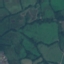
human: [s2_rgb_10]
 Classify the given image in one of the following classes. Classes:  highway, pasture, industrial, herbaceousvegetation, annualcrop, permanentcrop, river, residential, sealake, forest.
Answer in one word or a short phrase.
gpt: Pasture